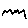
Label: zigzag